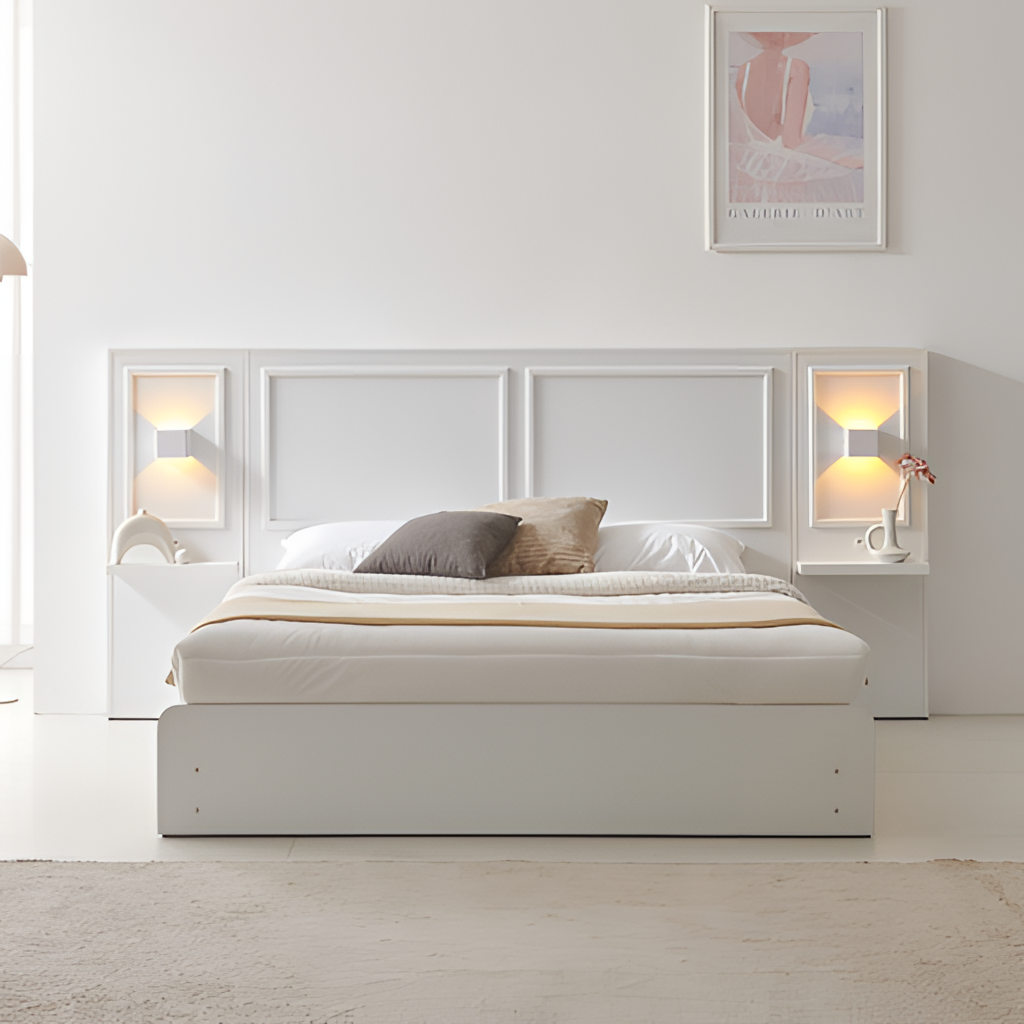
bedroom, wood illuminated headboard bed, beige wood flooring, with plank pattern, contemporary, paint wallpaper, with solid pattern